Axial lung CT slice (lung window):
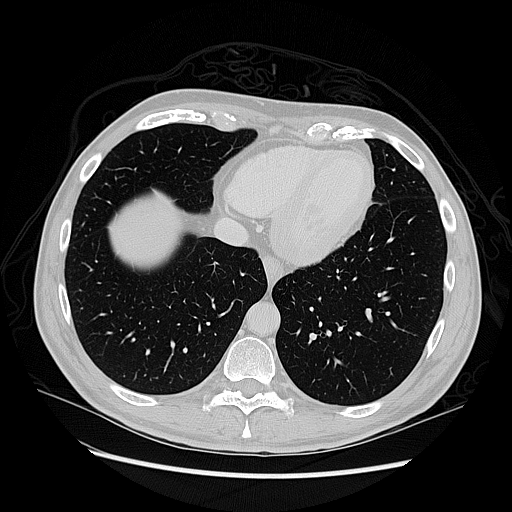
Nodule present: no